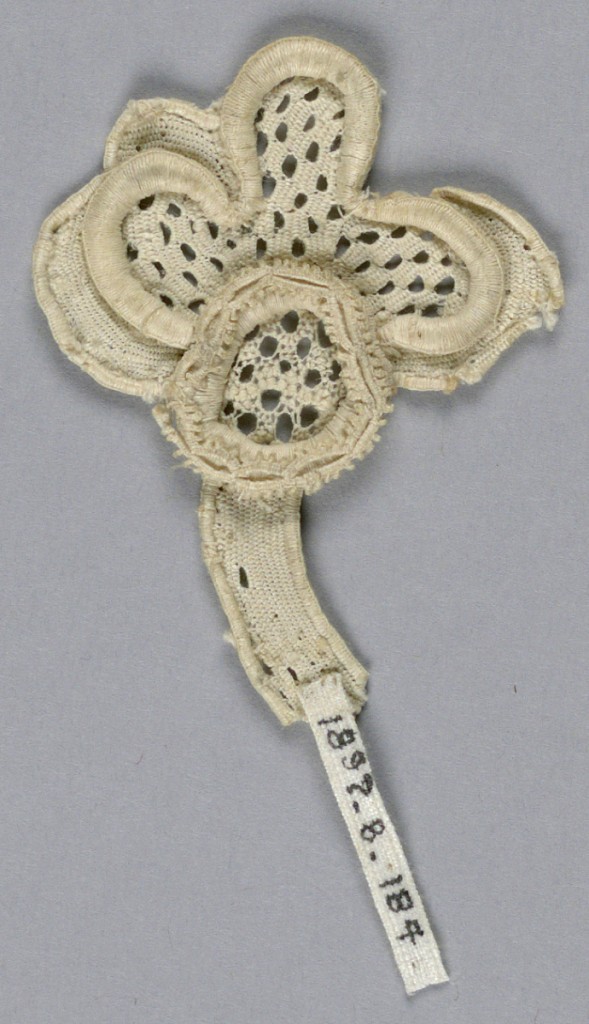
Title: Fragment
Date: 17th century
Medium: linen Technique: needle lace
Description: Fragment in a pattern of a trefoil blossom and stem. Openwork petals and center. Superimposed large rosette.